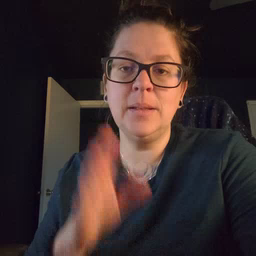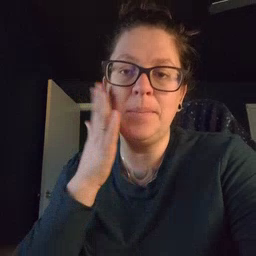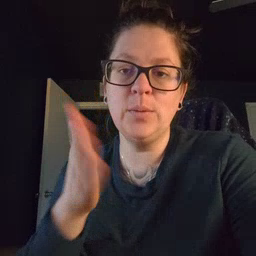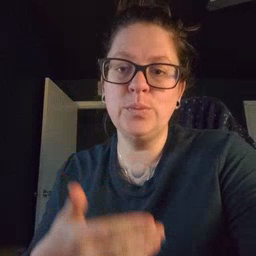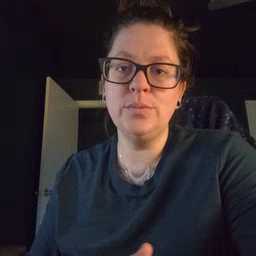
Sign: bedroom